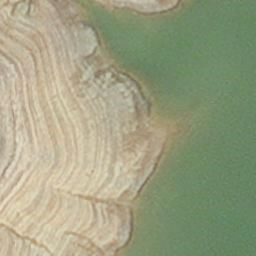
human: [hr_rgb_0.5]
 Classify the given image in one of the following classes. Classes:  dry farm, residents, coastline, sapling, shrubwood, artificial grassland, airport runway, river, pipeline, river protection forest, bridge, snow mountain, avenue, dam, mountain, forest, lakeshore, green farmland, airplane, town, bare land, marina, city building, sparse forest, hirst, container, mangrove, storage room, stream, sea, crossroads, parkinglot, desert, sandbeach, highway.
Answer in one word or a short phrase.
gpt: hirst